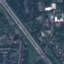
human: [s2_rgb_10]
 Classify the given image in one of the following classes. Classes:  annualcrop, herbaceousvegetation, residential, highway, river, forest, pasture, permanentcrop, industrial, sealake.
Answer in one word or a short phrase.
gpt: Highway